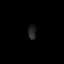
Tissue: lung
Cell type: Endothelial cells
Senescence score: 0.156
Nuclear area (px): 108
Mean DAPI intensity: 36.917